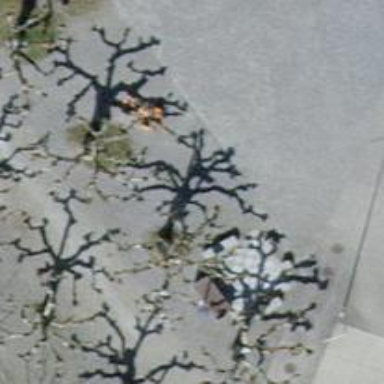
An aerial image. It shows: Concrete bench.